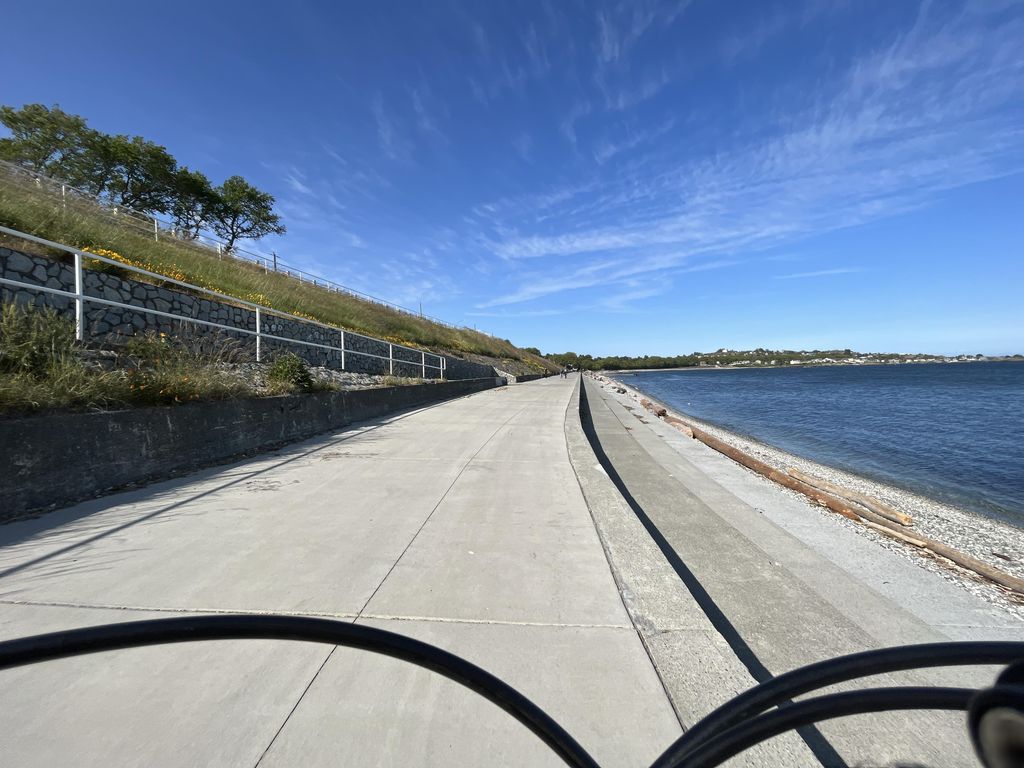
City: victoria